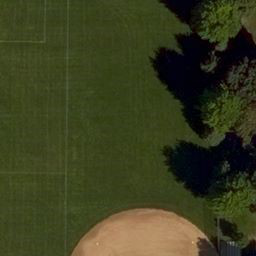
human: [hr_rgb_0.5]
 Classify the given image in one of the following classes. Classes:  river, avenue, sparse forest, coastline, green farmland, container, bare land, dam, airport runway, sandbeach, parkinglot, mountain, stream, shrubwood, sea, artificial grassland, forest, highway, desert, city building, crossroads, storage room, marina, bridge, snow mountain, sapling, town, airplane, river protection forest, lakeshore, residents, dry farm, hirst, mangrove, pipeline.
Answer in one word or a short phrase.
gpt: artificial grassland